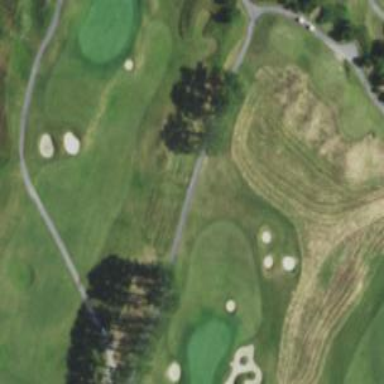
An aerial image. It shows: Grassy area designated as golf fairway.